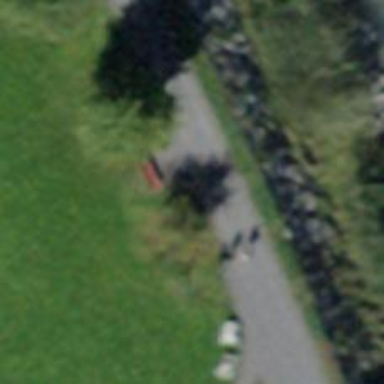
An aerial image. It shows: Bench.